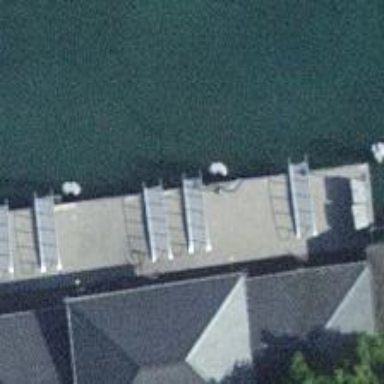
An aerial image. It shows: Mooring spot for ferries.